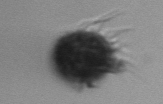
Label: Mesodinium